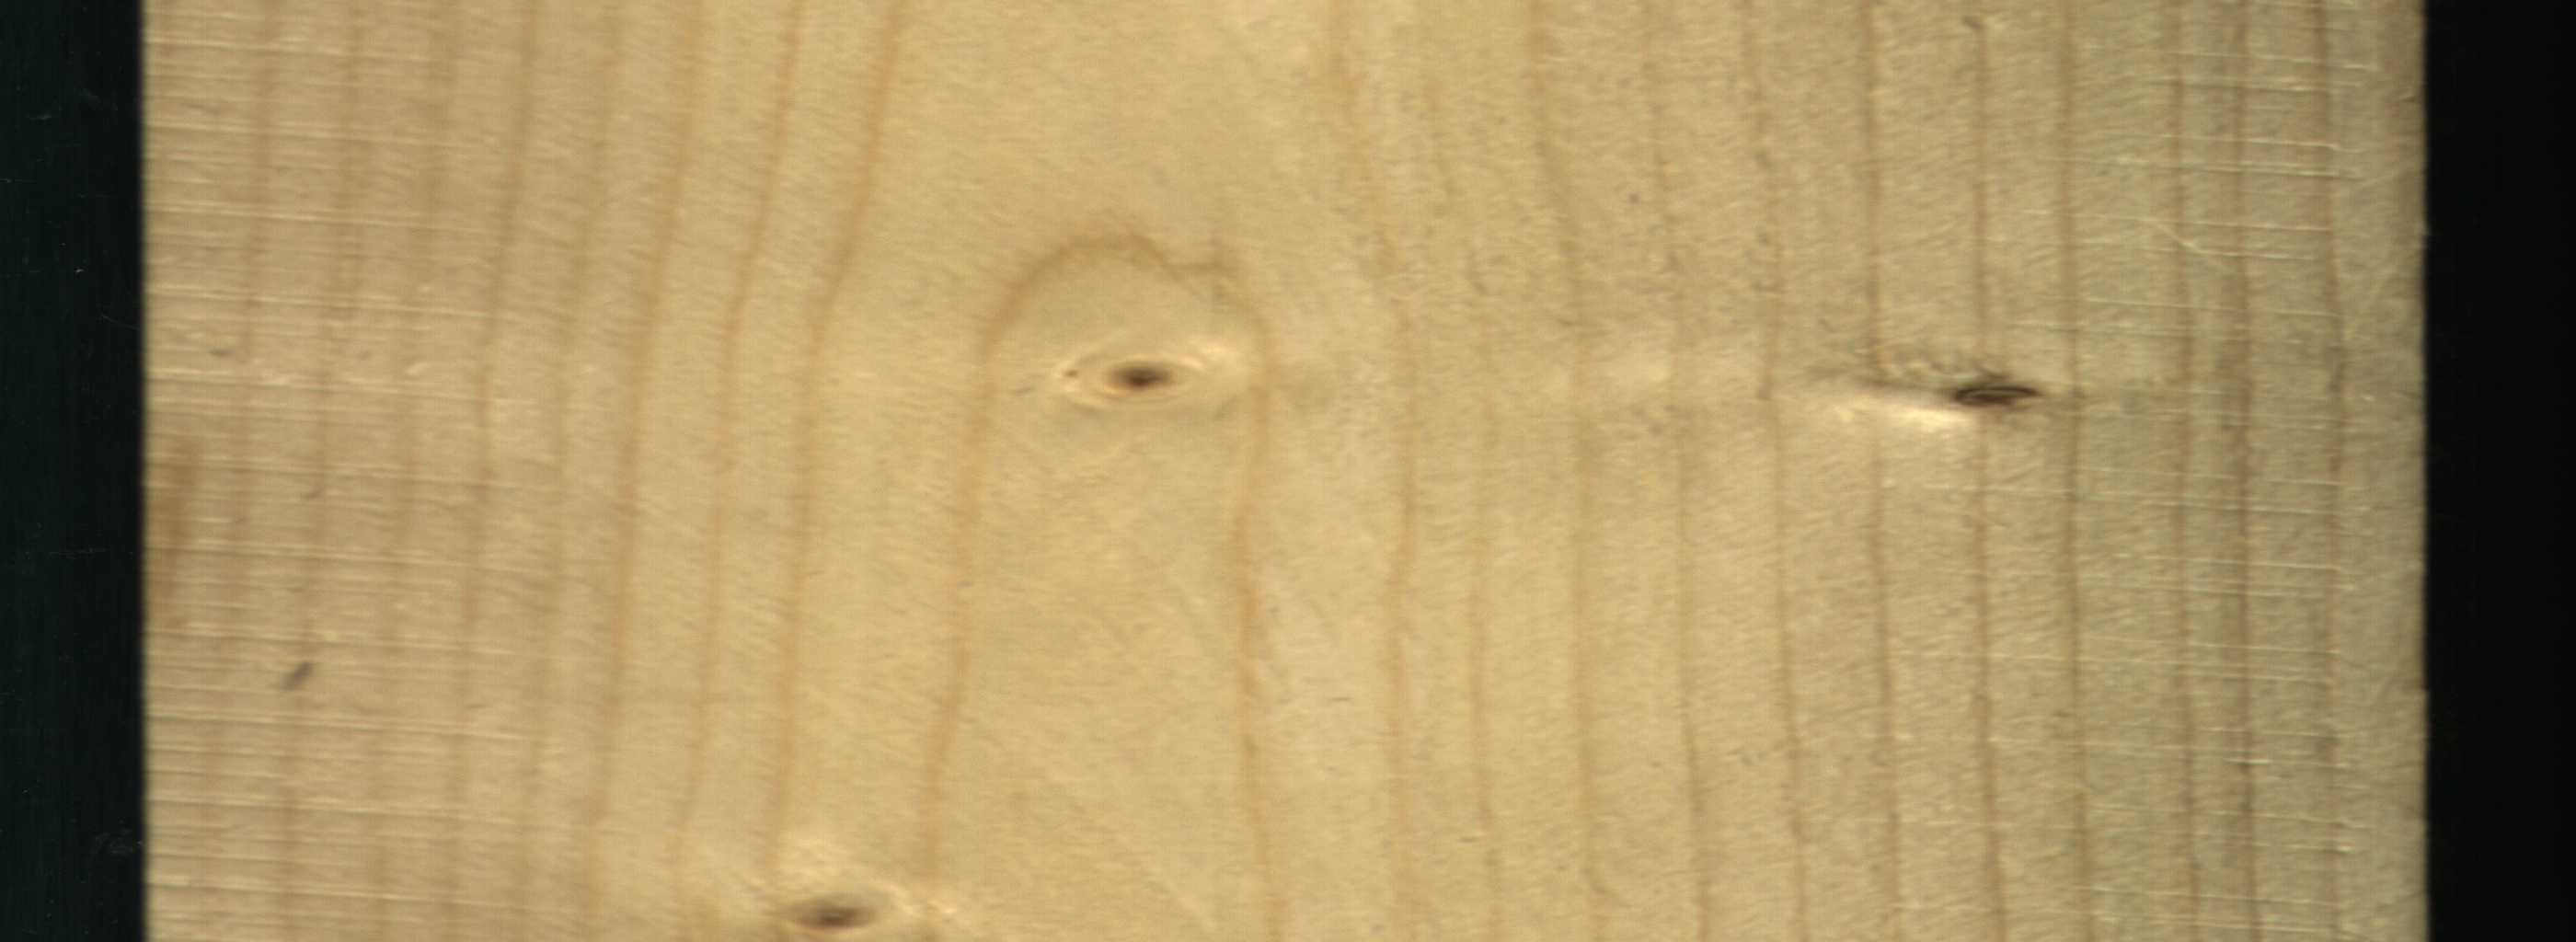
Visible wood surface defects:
Live_Knot
Live_Knot
Live_Knot